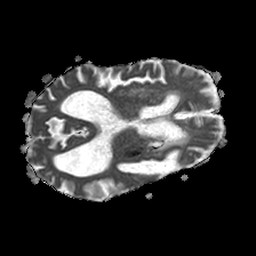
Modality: ADC
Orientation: axial
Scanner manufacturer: philips
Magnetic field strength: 1.5 T
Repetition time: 3.406 s
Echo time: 0.06922 s